Question: We are working on loading a semi-structured XML file in Hive tables. These are retail purchase data.
I have attached a sample XML file to understand how the data looks and also the Hive table definition which i am using to read that XML file.
The file has multiple Payment and Amount(Amt) sections under "Tender" for each Basket in the XML. For example a customer can pay by Cash,EFTPOS,Credit card,Loyalty card or sometimes use a combination of these.
While reading the data from the attached XML , the results show the Payment column merged with entries in the XML and for 'Amt' it shows NULL.
I understood that the table which I am using to read the data is NOT 100% correct.
Please let me know how i can create multiple records for same element names "Payment" and "Amt"using the xpath functions
I tried to find some documentation in internet for the same and couldn't find anything which is similar to my scenario.
Sample data:
'''
<Bskt>
<TillNo>4</TillNo>
<BsktNo>1747</BsktNo>
<DateTime>2017-10-31T10:51:25.000+11:00</DateTime>
<OpID>10115</OpID>
<Tender>
<PayType>CSH</PayType>
<Amt>46.75</Amt>
</Tender>
<Tender>
<PayType>ITMLOY</PayType>
<Amt>0</Amt>
<CardNo><PHONE></CardNo>
<Program>SmartRewards</Program>
<Earn>46.00</Earn>
<Burn>0.00</Burn>
</Tender>
</Bskt>
<Bskt>
<TillNo>4</TillNo>
<BsktNo>1748</BsktNo>
<DateTime>2017-10-31T10:53:11.000+11:00</DateTime>
<OpID>10115</OpID>
<Tender>
<PayType>CSH</PayType>
<Amt>46.75</Amt>
</Tender>
<Tender>
<PayType>ITMLOY</PayType>
<Amt>0</Amt>
<CardNo><PHONE></CardNo>
<Program>SmartRewards</Program>
<Earn>46.00</Earn>
<Burn>0.00</Burn>
</Tender>
</Bskt>
<Bskt>
<TillNo>4</TillNo>
<BsktNo>1753</BsktNo>
<DateTime>2017-10-31T11:19:34.000+11:00</DateTime>
<OpID>50056</OpID>
<Tender>
<PayType>CSH</PayType>
<Amt>28.10</Amt>
</Tender>
<Tender>
<PayType>ITMLOY</PayType>
<Amt>0</Amt>
<CardNo><PHONE></CardNo>
<Program>SmartRewards</Program>
<Earn>28.00</Earn>
<Burn>0.00</Burn>
</Tender>
</Bskt>
'''
Hive table:
'''
CREATE EXTERNAL TABLE BASKET_TENDER (
'DateTime' string,
'BsktNo' double,
'TillNo' int,
'PayType' string,
'Amt' float,
'CardNo' string,
'Program' string,
'Earn' float,
'Burn' float
)
ROW FORMAT SERDE 'com.ibm.spss.hive.serde2.xml.XmlSerDe'
WITH SERDEPROPERTIES (
"column.xpath.DateTime"="/Bskt/DateTime/text()",
"column.xpath.BsktNo"="/Bskt/BsktNo/text()",
"column.xpath.TillNo"="/Bskt/TillNo/text()",
"column.xpath.PayType"="/Bskt/Tender/Paytype/text()",
"column.xpath.CardNo"="/Bskt/Tender/CardNo/text()",
"column.xpath.Amt"="/Bskt/Tender/Amt/text()",
"column.xpath.Program"="/Bskt/Tender/Program/text()",
"column.xpath.Earn"="/Bskt/Tender/Earn/text()",
"column.xpath.Burn"="/Bskt/Tender/Burn/text()"
)
STORED AS INPUTFORMAT 'com.ibm.spss.hive.serde2.xml.XmlInputFormat'
OUTPUTFORMAT
'org.apache.hadoop.hive.ql.io.parquet.MapredParquetOutputFormat'
LOCATION '<hdfs file location>'
TBLPROPERTIES (
"xmlinput.start"="<Bskt","xmlinput.end"="</Bskt>"
);
'''
Hive query output:
'''
select * from BASKET_TENDER
'''

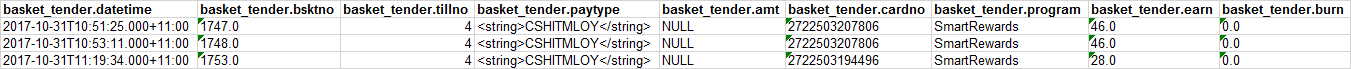
Answer: You can use subscript operator ([]) to parse xml. However, please make sure index starts with 1 and not 0.
In your case, I assume you want second instance of tender. Then just use following xml path.
'''
"column.xpath.PayType"="/Bskt/Tender[2]/PayType/text()",
"column.xpath.CardNo"="/Bskt/Tender[2]/CardNo/text()",
"column.xpath.Amt"="/Bskt/Tender[2]/Amt/text()",
'''
This will give you following values.
<URL>
if you want to get both the fields as part of array, you need to define those field as array and do not provide any subscript operator when selecting xpath, as mentioned below
'''
drop table temp.BASKET_TENDER;
CREATE EXTERNAL TABLE temp.BASKET_TENDER (
'DateTime' string,
'BsktNo' double,
'TillNo' int,
'PayType' array<String>,
'Amt' array<float>,
'CardNo' array<string>,
'Program' string,
'Earn' float,
'Burn' float
)
ROW FORMAT SERDE 'com.ibm.spss.hive.serde2.xml.XmlSerDe'
WITH SERDEPROPERTIES (
"column.xpath.DateTime"="/Bskt/DateTime/text()",
"column.xpath.BsktNo"="/Bskt/BsktNo/text()",
"column.xpath.TillNo"="/Bskt/TillNo/text()",
"column.xpath.PayType"="/Bskt/Tender/PayType/text()",
"column.xpath.CardNo"="/Bskt/Tender/CardNo/text()",
"column.xpath.Amt"="/Bskt/Tender/Amt/text()",
"column.xpath.Program"="/Bskt/Tender/Program/text()",
"column.xpath.Earn"="/Bskt/Tender/Earn/text()",
"column.xpath.Burn"="/Bskt/Tender/Burn/text()"
)
STORED AS INPUTFORMAT 'com.ibm.spss.hive.serde2.xml.XmlInputFormat'
OUTPUTFORMAT
'org.apache.hadoop.hive.ql.io.parquet.MapredParquetOutputFormat'
LOCATION '/tmp/BASKET_TENDER'
TBLPROPERTIES (
"xmlinput.start"="<Bskt","xmlinput.end"="</Bskt>"
);
select * from temp.BASKET_TENDER;
'''
The output would be as mentioned blow
<URL>